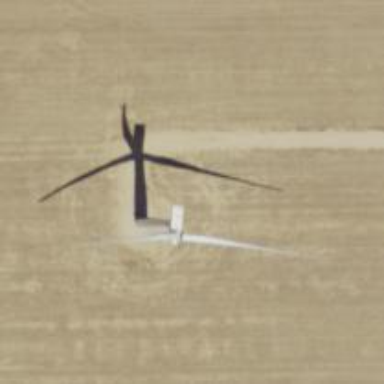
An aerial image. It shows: Wind generator using horizontal axis wind turbines.